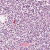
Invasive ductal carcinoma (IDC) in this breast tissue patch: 1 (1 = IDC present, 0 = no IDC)